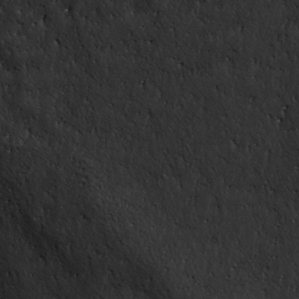
Label: non_frost